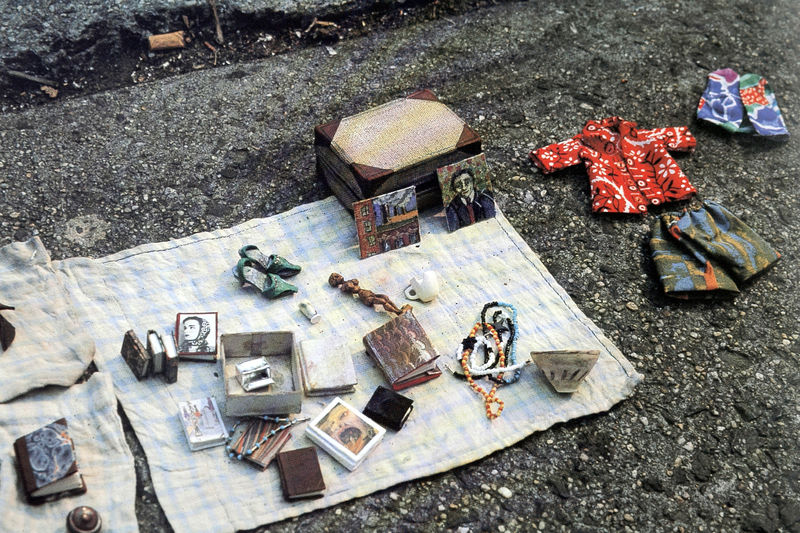
Titel: workworkwork
Künstler: Charles LeDray
Standort: Greenville/Ohio
Institution: Collection Robert J. Shiffler
Schlagwörter: blau, gemälde, mann, weiß, grün, bunt, frau, grau, kariert, kleider, mund, orange, schwarz, strasse, gebäude, rot, tuch, hemd, hose, jacke, augen, blass, kleidung, schale, schüssel, stein, steine, erde, boden, figur, mantel, stoff, tücher, decke, kind, kinder, henkel, skulptur, stilleben, sprung, bilder, bücher, fotos, papier, schachteln, schuhe, kaki, kette, modern, farbe, linien, picknick, fabrik, markt, figuren, kies, kissen, karten, kopftuch, floral, streifen, tasse, marmoriert, weste, perlenkette, foto, fotografie, truhe, verkauf, buch, dose, gefäss, beton, asphalt, schwarzweiß, ketten, stand, kiste, schachtel, kunst, statuette, puppe, puppen, buchdeckel, ecken, utensilien, karte, kaputt, kravatte, buchblock, bucheinband, veste, büchlein, kiefer, bleich, dreck, sammlung, postkarte, gefäße, fotographie, holzfigur, kästchen, abbildung, installation, anordnung, spielzeug, koffer, fau, kippe, stifte, stumpen, anselm kiefer, bodenbelag, zei, short, tagebuch, codices, kurze hose, codex, döschen, afrikanisch, figurine, photos, kaugummi, ansichtskarten, brieföffner, flohmarkt, handkoffer, kinderkleidung, photograpie, pillendose, postkarten, puppensachen, stöckelschuhe, tagebücher, taschenschätze, tempelartig, zigarettenkippe, zigarettenstummel, perlenketten, lampenschrim, highheel, puppenkleidung, puppenschuhe, halblederband